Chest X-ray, PA view. Patient: 24 years old, sex F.
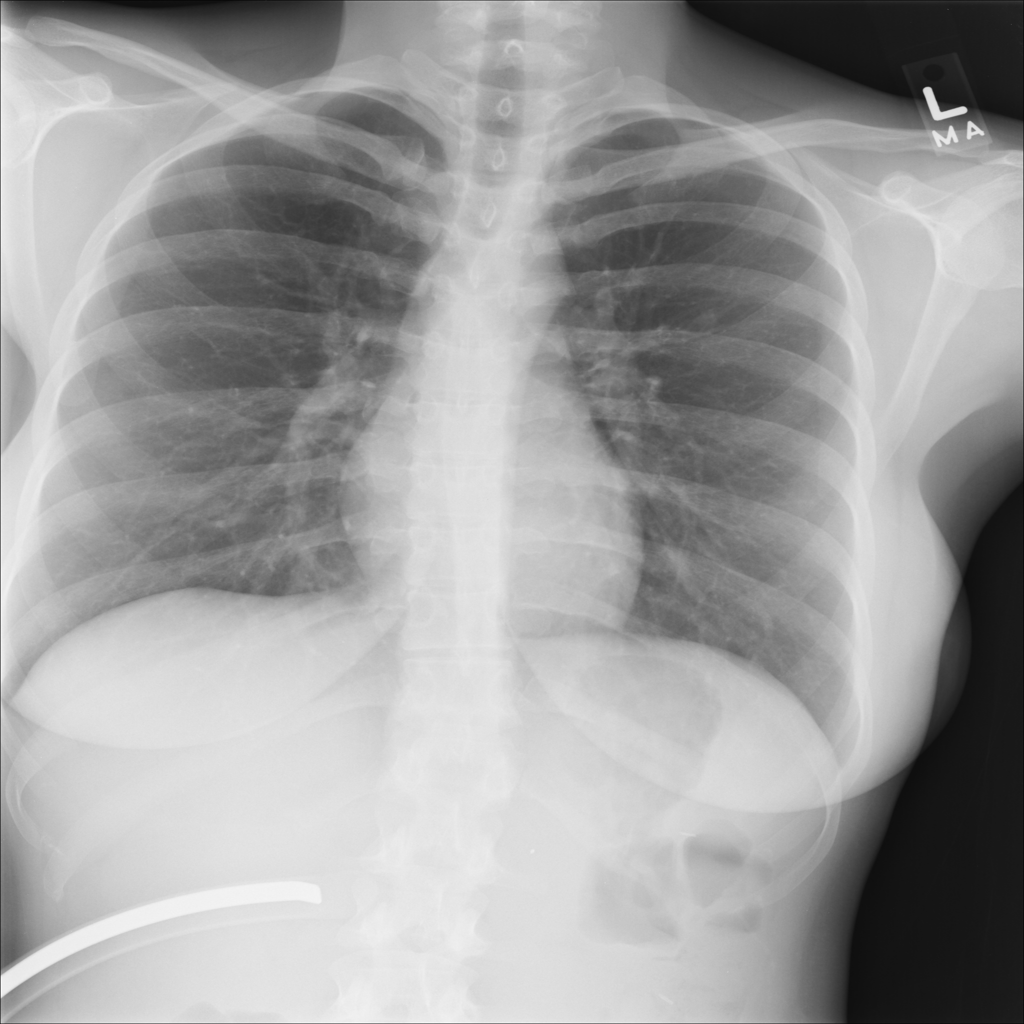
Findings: No Finding